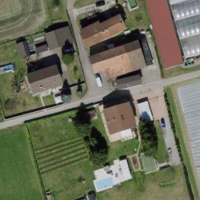
EUNIS habitat code: 52
Species observed at this site:
Phoenicurus ochruros
Fringilla coelebs